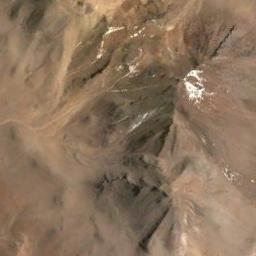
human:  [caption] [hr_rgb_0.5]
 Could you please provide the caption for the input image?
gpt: The mountain has a rugged surface .

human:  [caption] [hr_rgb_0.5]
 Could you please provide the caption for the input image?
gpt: The mountains are winding and undulating .

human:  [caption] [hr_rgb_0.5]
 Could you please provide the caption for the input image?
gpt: The mountain is full of yellow soil .

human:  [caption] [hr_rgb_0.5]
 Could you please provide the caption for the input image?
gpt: Thirty percent of the area on this mountain is covered by vegetation .

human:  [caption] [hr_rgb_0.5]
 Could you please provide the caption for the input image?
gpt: There are brown earth and sand on the mountain .